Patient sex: F
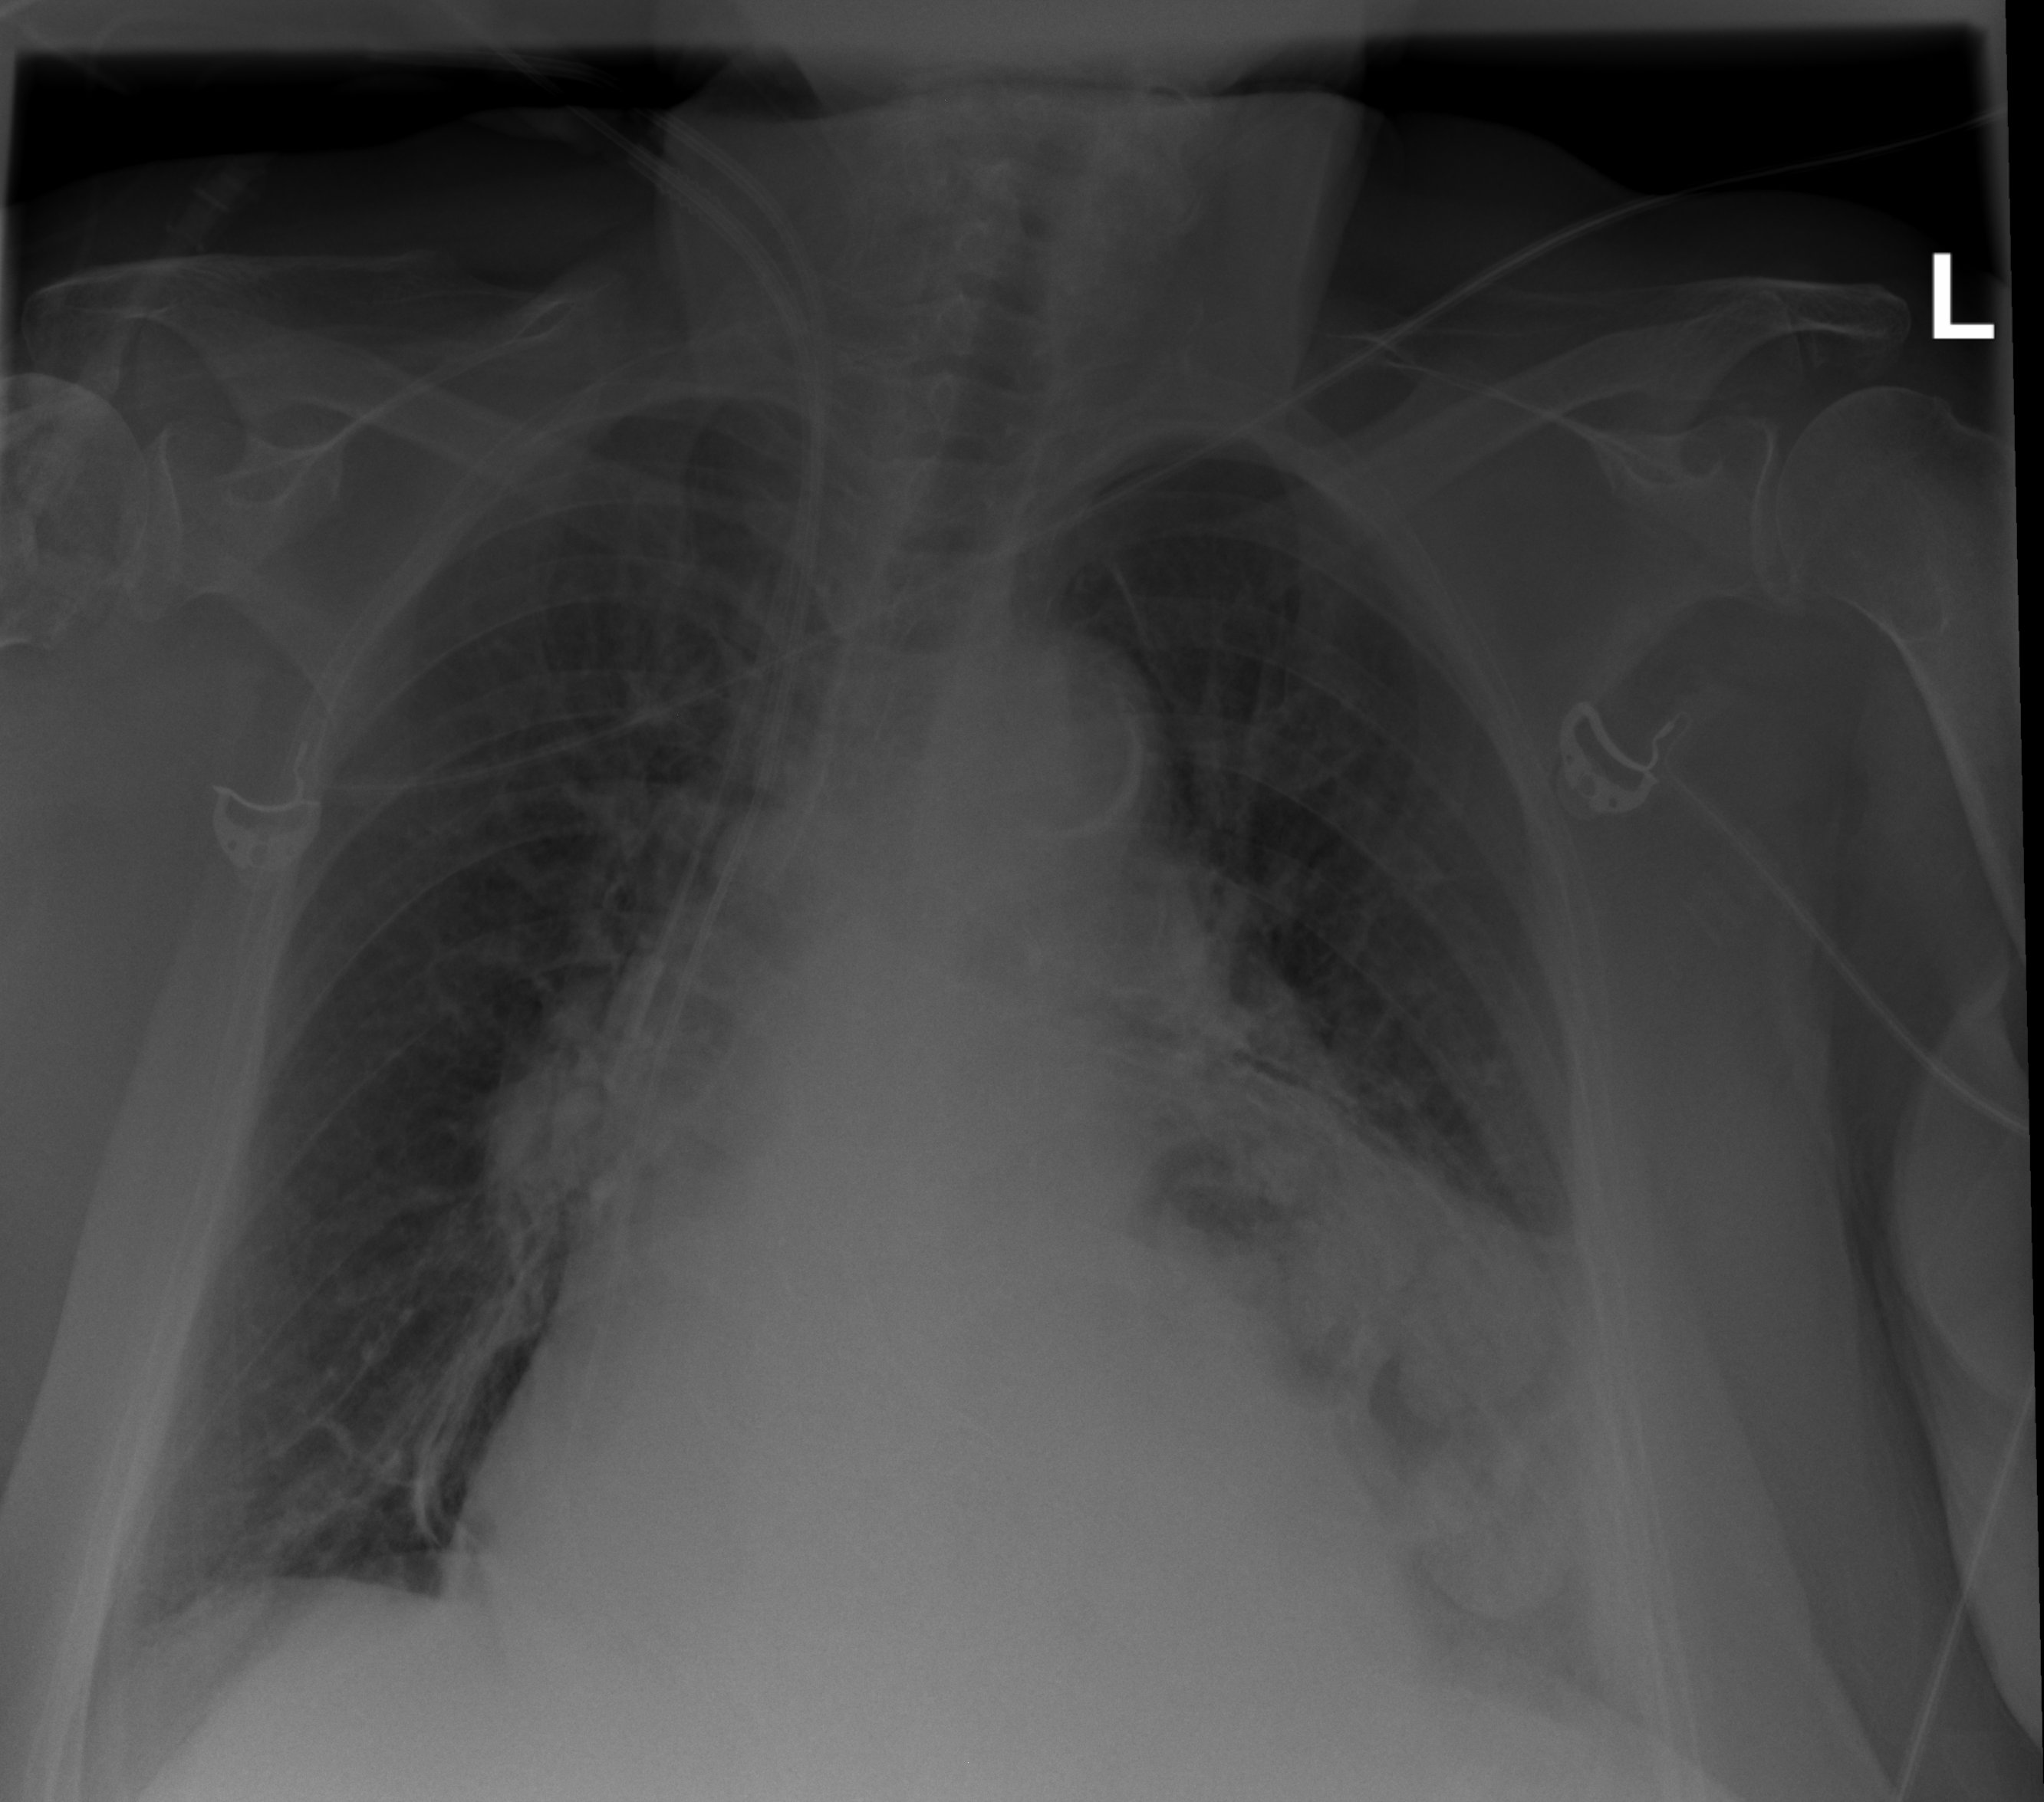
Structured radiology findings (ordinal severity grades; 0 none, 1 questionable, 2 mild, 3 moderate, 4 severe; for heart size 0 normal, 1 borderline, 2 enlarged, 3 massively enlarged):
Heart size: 2
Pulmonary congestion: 0
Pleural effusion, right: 0
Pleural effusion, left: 0
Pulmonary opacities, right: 0
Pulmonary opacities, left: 0
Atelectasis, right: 0
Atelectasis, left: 4